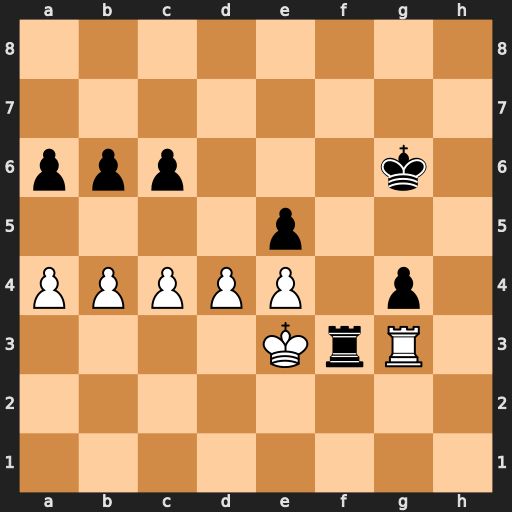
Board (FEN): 8/8/ppp3k1/4p3/PPPPP1p1/4KrR1/8/8
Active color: w
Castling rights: -
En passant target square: -
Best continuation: Rxf3 exd4+ Kxd4 gxf3 Ke3 f2 Kxf2